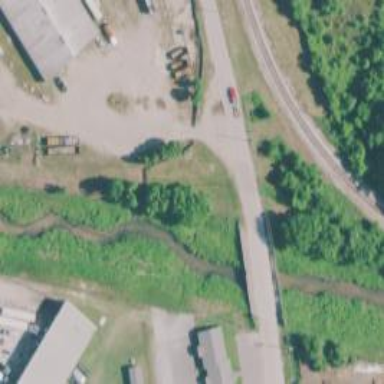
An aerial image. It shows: Abandoned railway spur.